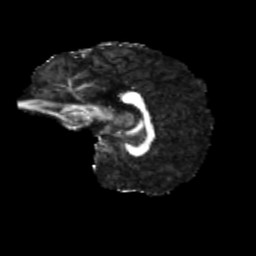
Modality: FA
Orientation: sagittal
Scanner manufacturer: siemens
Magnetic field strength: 3 T
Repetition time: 4 s
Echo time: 0.0594 s